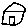
Label: house